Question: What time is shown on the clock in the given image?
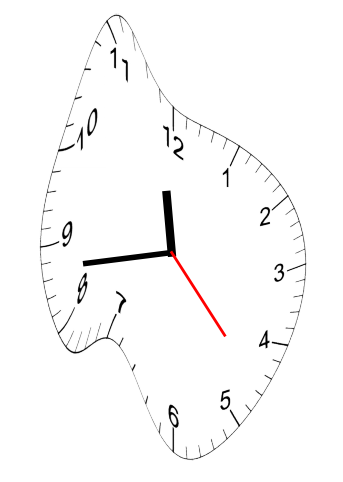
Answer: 11:43:23